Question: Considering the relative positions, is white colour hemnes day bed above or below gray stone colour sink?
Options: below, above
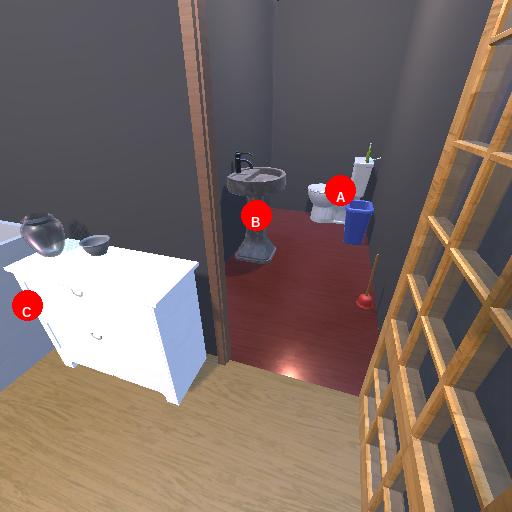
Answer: below